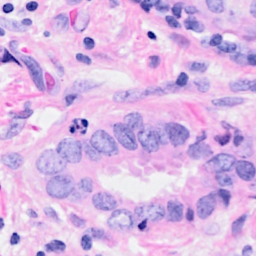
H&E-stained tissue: Breast